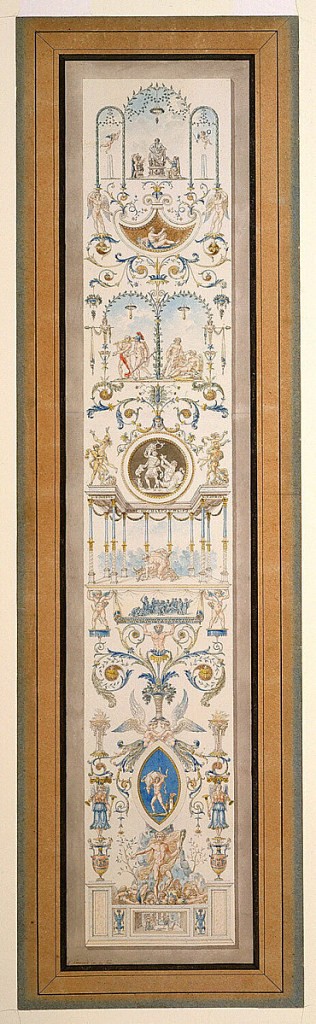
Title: Panel with the Exploits of Theseus
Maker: Charles Normand, French, 1765 – 1840
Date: ca. 1800
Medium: Pen and black ink, brush and watercolor on paper, lined with white heavy paper and framed by blue color paper border colored light brown and black
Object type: Drawing
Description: Design for a wall panel.  The composition shows episodes from the lives of Theseus, interspersed amidst a finely drawn, elaborate display of garlands, urns, nymphs, leafy arbors, pavilions and arabesques.  From the bottom up the scenes represent:  Theseus discovering the sword and sandals of his father, Theseus slaying the Minotaur, Theseus abducting Antiope, and Theseus being rescued by Hercules.